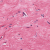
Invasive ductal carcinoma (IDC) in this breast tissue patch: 0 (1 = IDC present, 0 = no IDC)